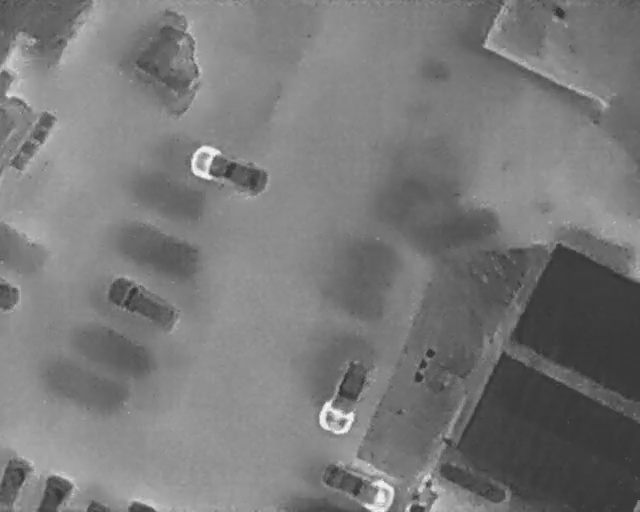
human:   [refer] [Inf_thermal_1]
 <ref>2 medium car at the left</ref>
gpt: <box>[[-1, 55, 4, 59, 2], [19, 51, 25, 66, 24]]</box>

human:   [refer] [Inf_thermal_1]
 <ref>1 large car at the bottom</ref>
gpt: <box>[[52, 87, 60, 102, 2]]</box>

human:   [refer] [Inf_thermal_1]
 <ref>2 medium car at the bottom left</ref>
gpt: <box>[[5, 92, 11, 100, 2], [-1, 91, 6, 97, 2]]</box>